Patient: sex M, age 55
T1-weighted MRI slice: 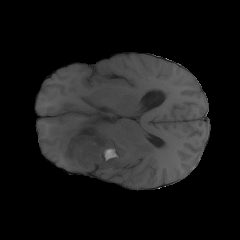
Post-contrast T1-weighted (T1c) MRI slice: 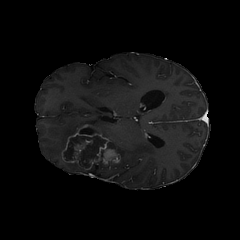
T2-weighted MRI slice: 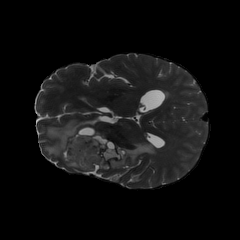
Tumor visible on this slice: yes
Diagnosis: Glioblastoma, IDH-wildtype
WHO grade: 4